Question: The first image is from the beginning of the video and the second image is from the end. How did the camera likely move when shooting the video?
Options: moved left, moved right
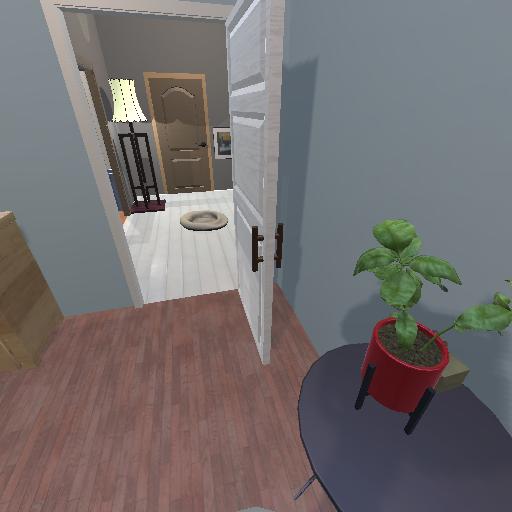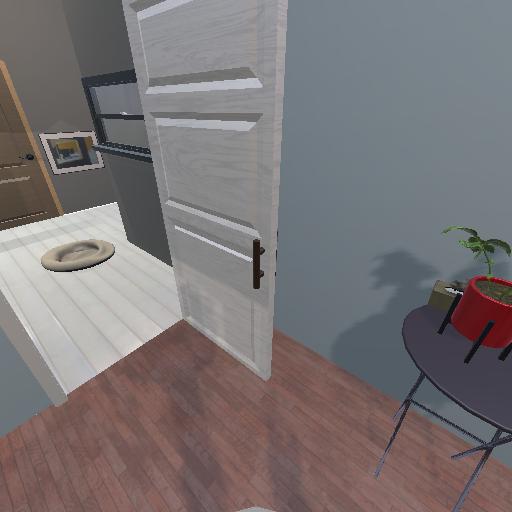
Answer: moved left